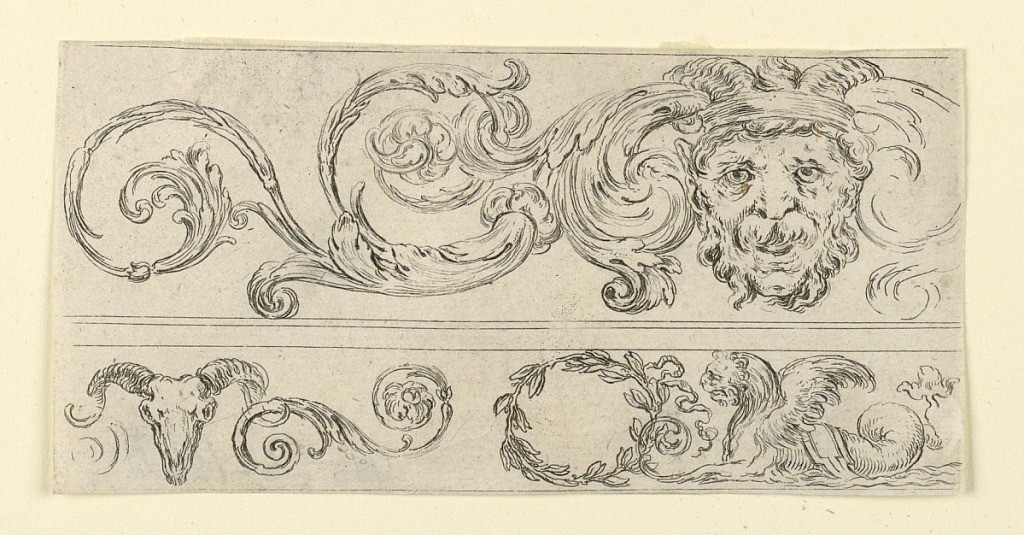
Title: Plate from Frises, Feuillages et Grotesques (Friezes, Foliage and Grotesques)
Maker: Stefano della Bella, Italian, 1610–1664
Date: ca. 1645
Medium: Etching on laid paper
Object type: Print
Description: Horizontal rectangle showing scrolling arabesques, a bucranium (bovine skull), a mask with acanthus leaves, and a sea lion.